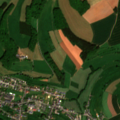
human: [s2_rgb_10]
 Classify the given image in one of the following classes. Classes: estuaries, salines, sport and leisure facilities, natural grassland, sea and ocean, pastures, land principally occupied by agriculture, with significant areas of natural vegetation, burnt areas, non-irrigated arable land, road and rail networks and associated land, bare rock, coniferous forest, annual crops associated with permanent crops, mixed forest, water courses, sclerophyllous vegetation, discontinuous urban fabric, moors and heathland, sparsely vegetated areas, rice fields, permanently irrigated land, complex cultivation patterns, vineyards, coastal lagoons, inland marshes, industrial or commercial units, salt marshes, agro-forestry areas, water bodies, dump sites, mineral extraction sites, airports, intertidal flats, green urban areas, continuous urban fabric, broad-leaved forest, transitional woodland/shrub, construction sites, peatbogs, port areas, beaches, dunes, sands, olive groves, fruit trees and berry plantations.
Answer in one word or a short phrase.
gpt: discontinuous urban fabric, non-irrigated arable land, pastures, land principally occupied by agriculture, with significant areas of natural vegetation